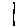
Label: line